Question: I'm new to excel. I want to subtract All element of A from I1 and then divide it by J1. So, I use =(A1-l1)/j1 and then paste the same operation for other element but it doesn't work and the operation convert to =(A2-l2)/j2 and =(A3-l3)/j3 ...but I want =(A2-l1)/j1 and =(A3-l1)/j1 what should I do?
Thanks.

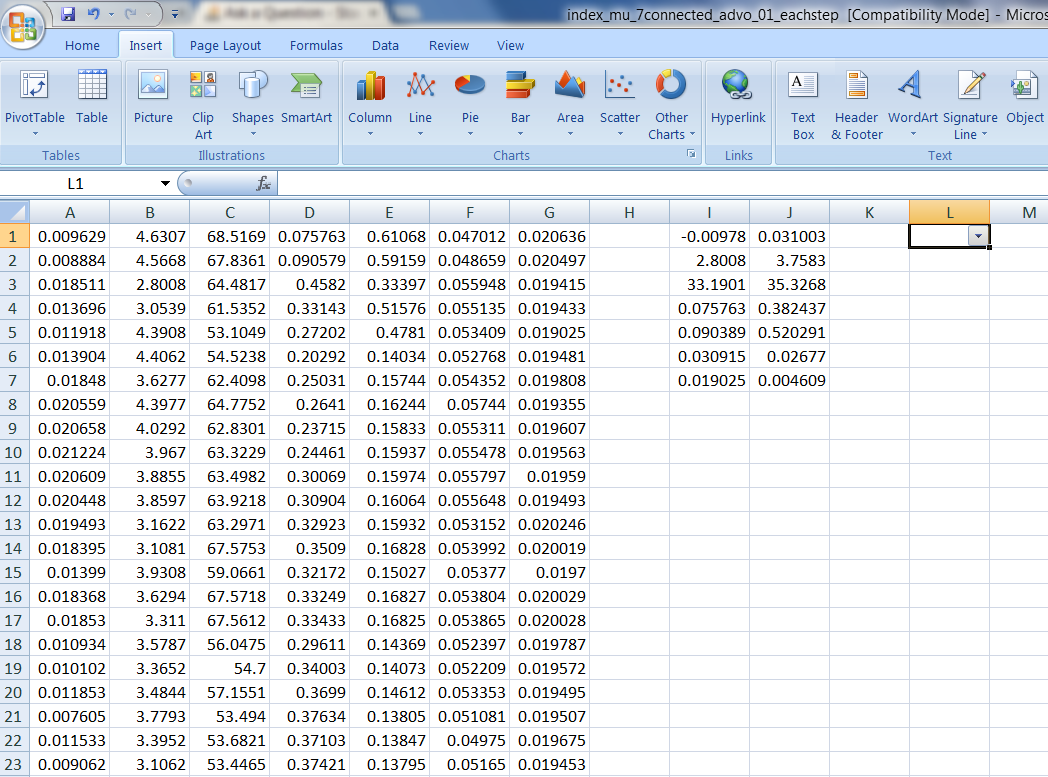
Answer: Instead of
'''
=(A1-I1)/J1
'''
Use
'''
=(A1-I$1)/J$1
'''
a '$' before a row number ensures it will not change, and you can also put $ before a column letter, such as the case with '=$A1' or even '=$A$1' to freeze both.
In windows pressing 'F4' in the formula editor will do this for you. It will cycle thru putting a $ before letter and number, and then both, and then neither. if no values in the formula are highlighted, it will affect the value the cursor is on. otherwise, it will affect any and all highlighted range values. its called absolute reference.